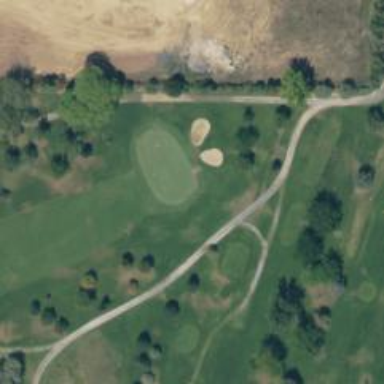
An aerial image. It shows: Golf hole.